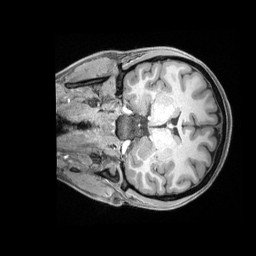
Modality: T1w
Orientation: coronal
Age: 22
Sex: female
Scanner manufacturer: siemens
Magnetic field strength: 3 T
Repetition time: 2.4 s
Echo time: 0.00228 s